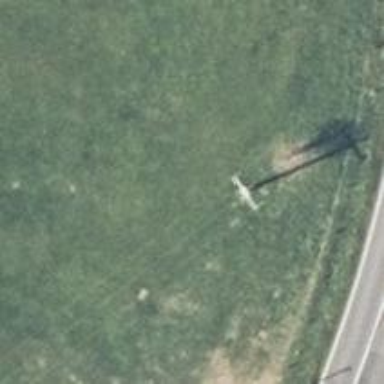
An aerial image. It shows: Minor power line.